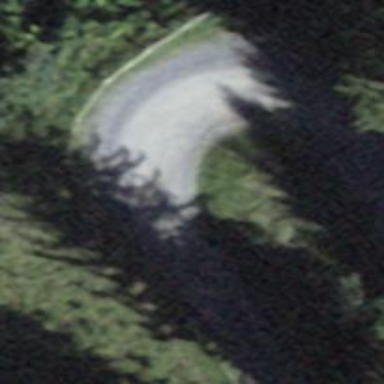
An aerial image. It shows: Paved track with grade 2 tracktype.